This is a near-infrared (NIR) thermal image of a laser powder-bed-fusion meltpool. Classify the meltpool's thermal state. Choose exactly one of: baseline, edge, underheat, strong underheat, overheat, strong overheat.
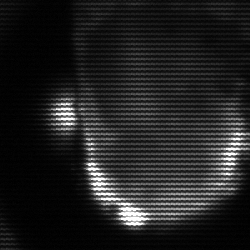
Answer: baseline